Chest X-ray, AP view. Patient: 21 years old, sex M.
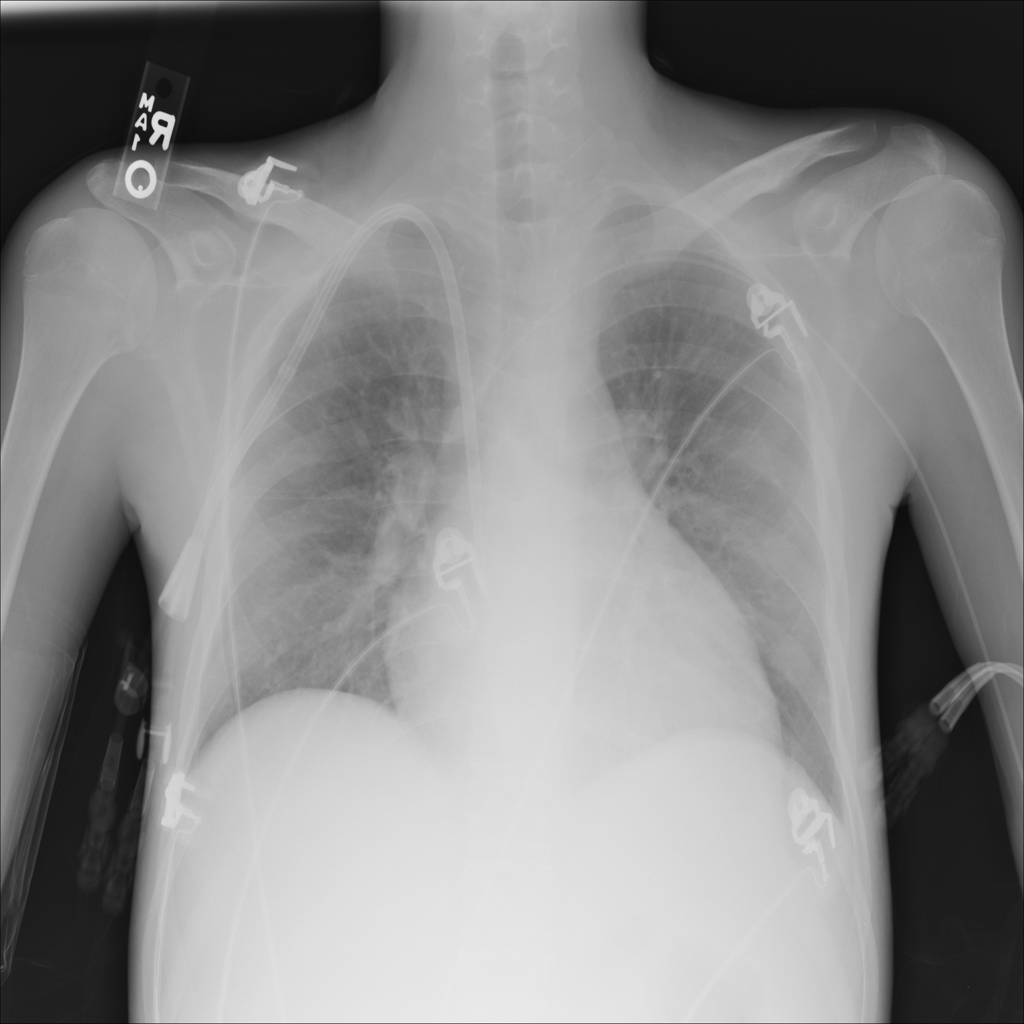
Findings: Cardiomegaly